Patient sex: M
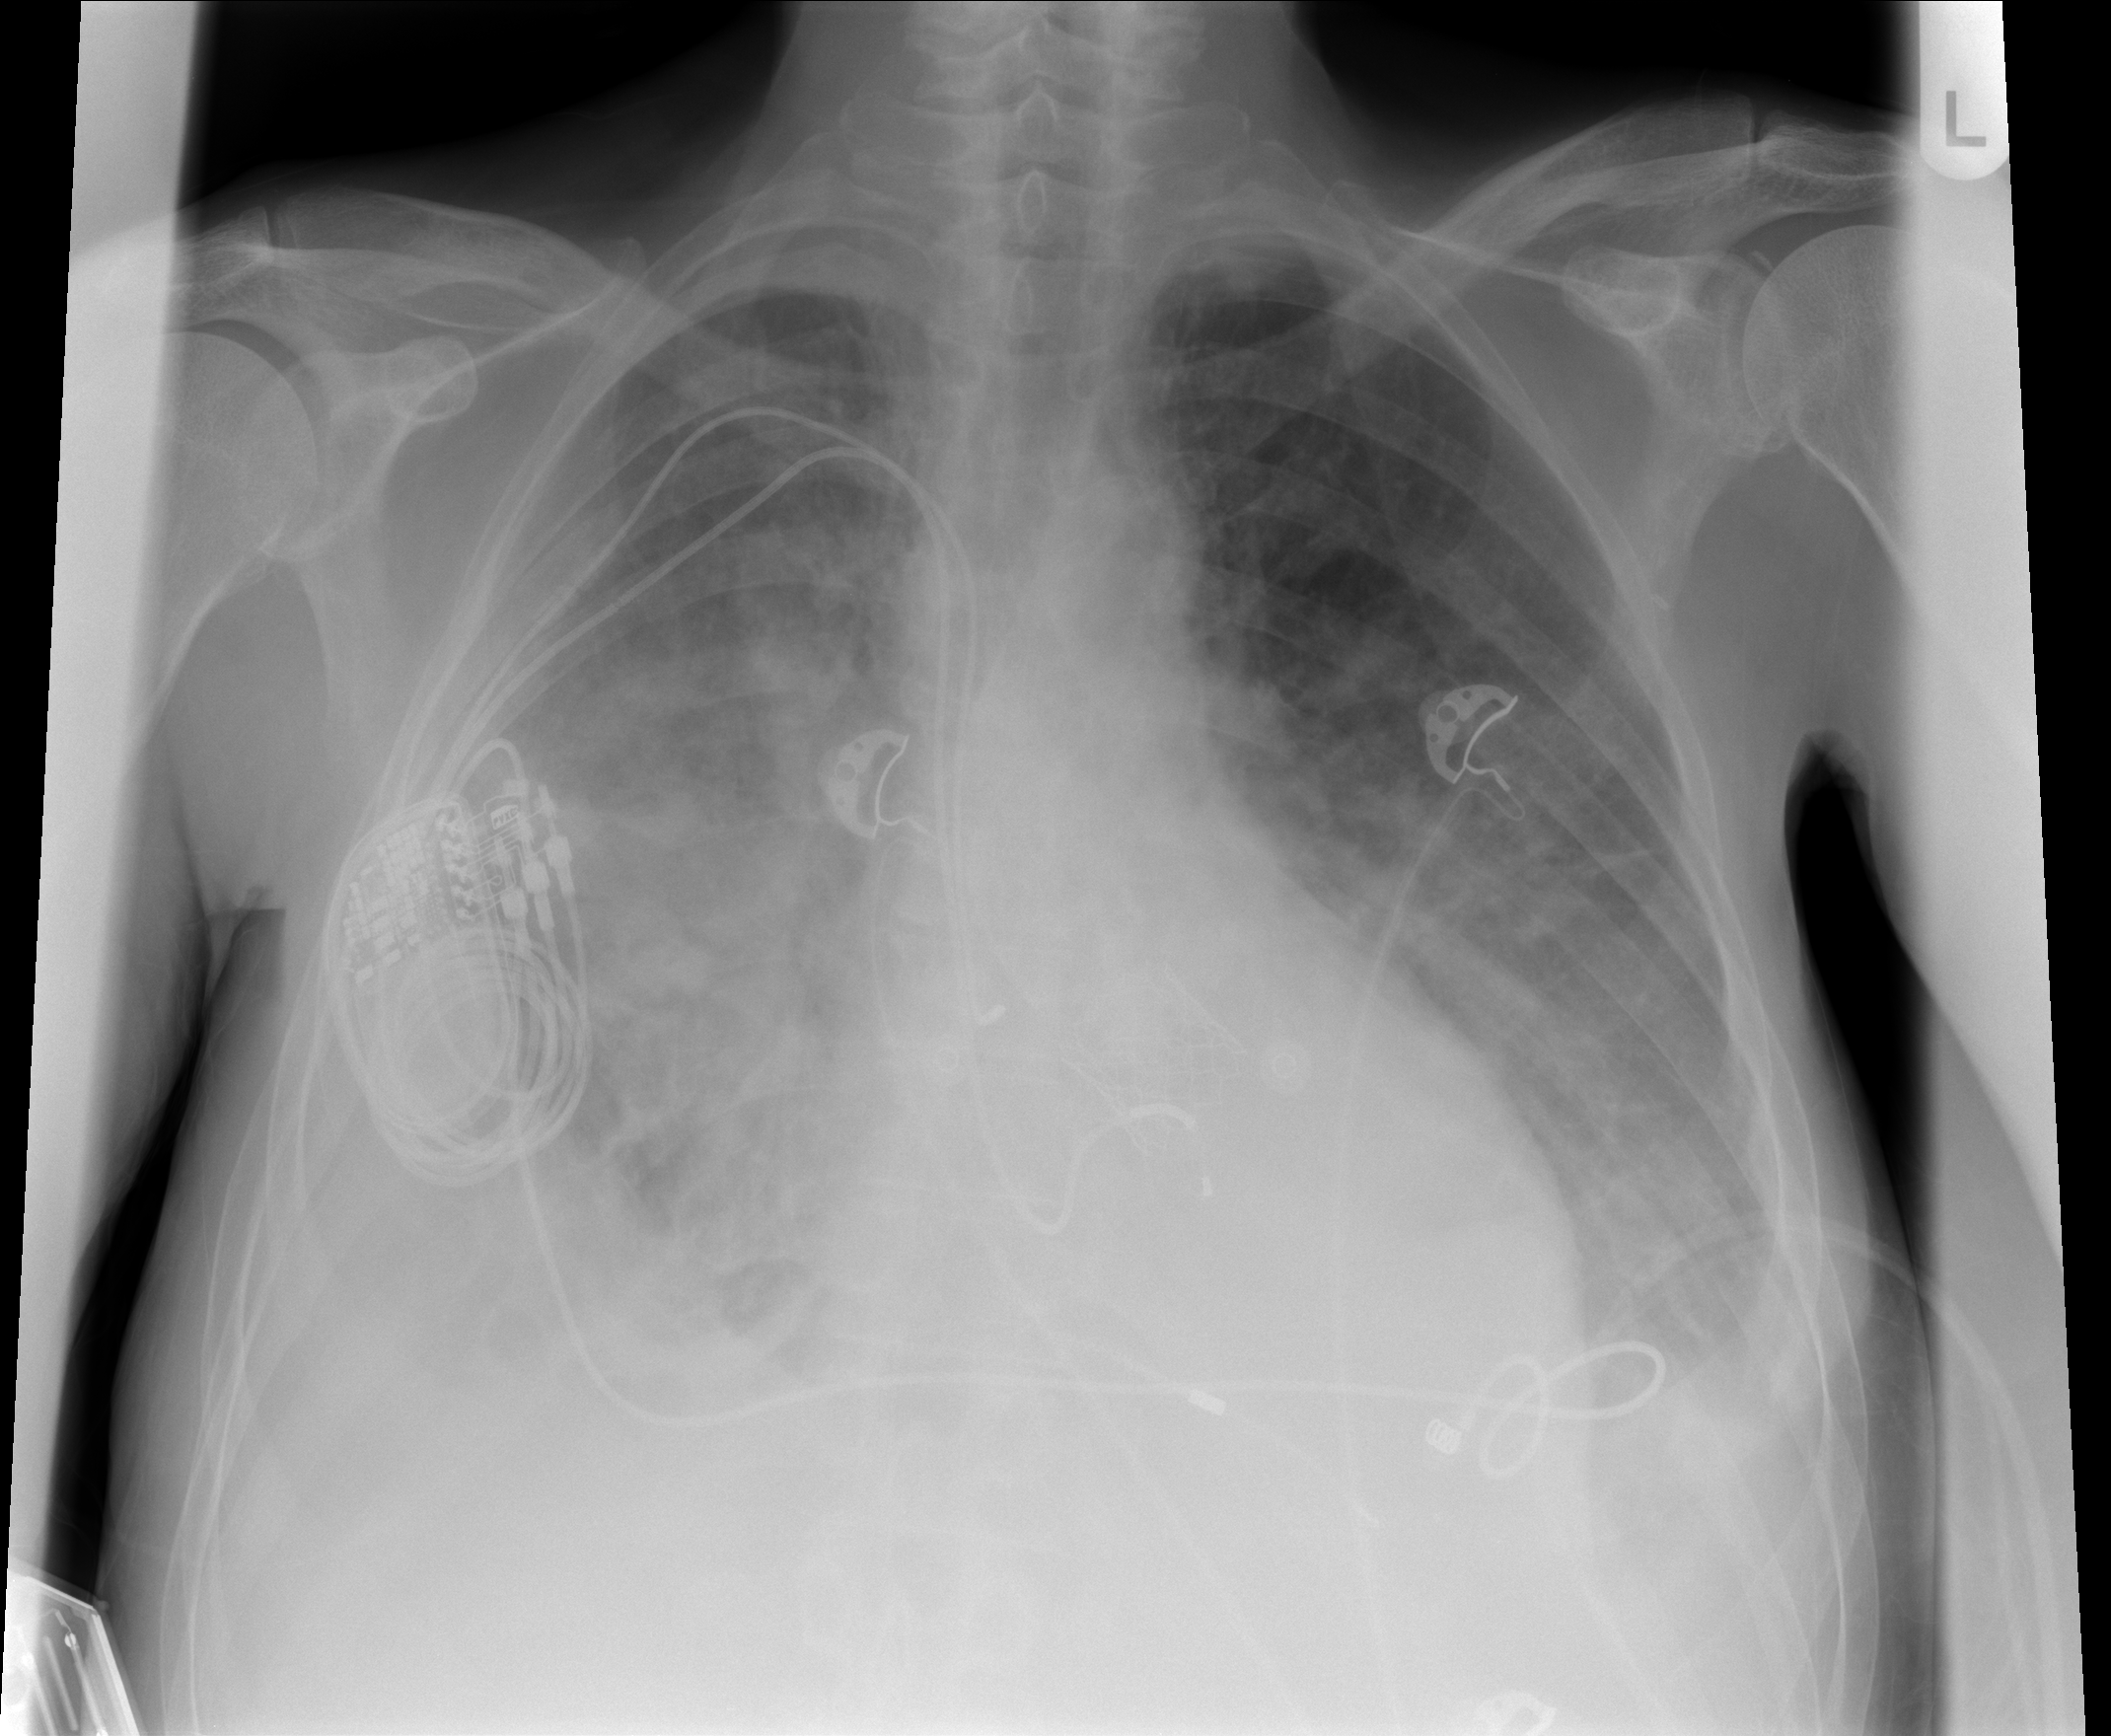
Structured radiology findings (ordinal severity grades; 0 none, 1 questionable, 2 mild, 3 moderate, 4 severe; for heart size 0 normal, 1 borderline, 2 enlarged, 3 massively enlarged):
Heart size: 0
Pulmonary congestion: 3
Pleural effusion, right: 3
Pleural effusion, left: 2
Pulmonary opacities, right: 3
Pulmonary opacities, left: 2
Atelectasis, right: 3
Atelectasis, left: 2